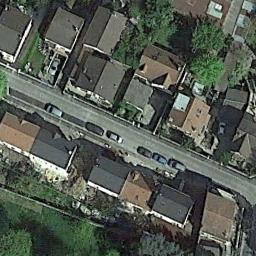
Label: dense_residential